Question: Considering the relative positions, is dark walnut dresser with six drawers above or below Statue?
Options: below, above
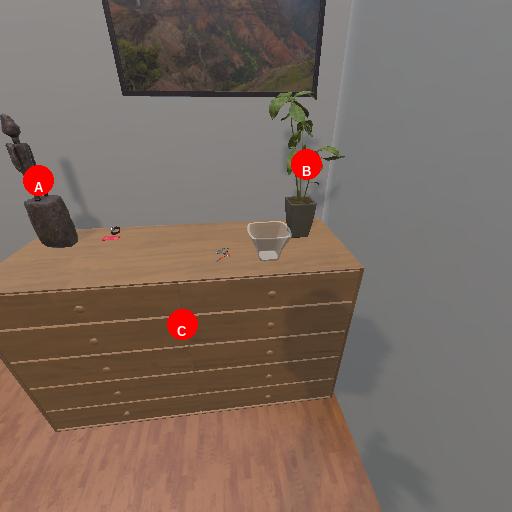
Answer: below